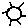
Label: sun